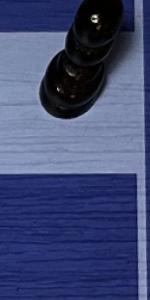
Label: Empty